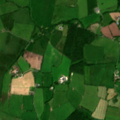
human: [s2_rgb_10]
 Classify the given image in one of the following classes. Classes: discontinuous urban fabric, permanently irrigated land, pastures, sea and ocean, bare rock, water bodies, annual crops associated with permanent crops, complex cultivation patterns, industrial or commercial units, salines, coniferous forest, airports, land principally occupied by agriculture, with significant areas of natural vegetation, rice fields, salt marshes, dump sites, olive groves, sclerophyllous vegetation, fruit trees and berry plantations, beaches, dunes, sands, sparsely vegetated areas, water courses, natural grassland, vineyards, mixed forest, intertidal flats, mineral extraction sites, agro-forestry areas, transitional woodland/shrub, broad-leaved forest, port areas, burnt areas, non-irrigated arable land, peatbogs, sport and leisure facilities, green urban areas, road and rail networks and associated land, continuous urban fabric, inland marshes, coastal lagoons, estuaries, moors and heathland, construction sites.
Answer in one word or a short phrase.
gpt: pastures, mixed forest